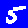
Digit: 5